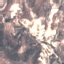
Land use / land cover: HerbaceousVegetation